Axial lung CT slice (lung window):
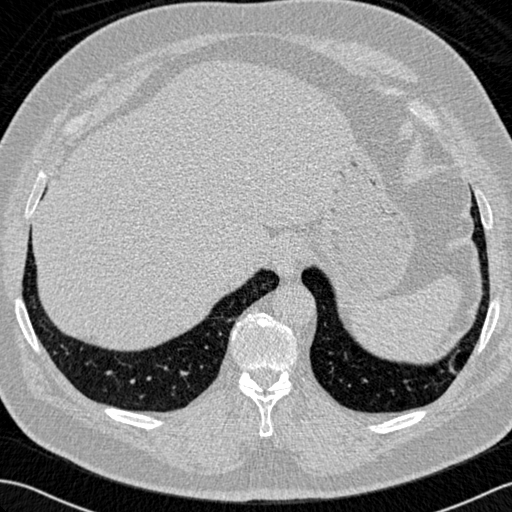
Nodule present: no